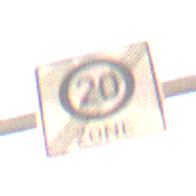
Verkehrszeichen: EndeZone20
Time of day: SunriseSunset
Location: Outdoor (Nature)
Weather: PartlyCloudy
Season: NotSpecified
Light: Natural